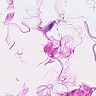
Metastatic tissue present: no